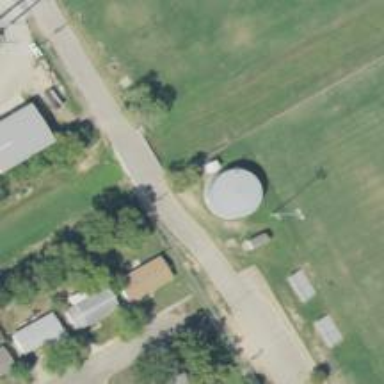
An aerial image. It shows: Storage tank that is man-made.